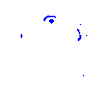
Particle: kaon